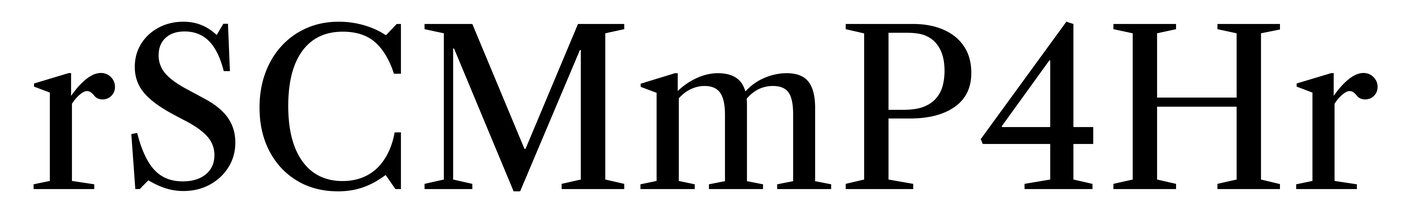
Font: LibreCaslonText_Regular